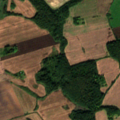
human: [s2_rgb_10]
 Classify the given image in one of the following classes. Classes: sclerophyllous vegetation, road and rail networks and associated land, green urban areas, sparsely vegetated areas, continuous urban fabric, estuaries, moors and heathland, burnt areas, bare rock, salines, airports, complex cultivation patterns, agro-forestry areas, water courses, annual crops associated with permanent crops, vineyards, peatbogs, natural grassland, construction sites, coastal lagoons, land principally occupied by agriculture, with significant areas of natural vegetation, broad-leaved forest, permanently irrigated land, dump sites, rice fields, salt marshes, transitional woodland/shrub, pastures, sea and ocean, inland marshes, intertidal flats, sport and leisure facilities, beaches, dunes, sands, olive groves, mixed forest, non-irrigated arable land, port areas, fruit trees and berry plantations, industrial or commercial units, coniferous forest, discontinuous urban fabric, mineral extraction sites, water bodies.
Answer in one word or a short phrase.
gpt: non-irrigated arable land, broad-leaved forest